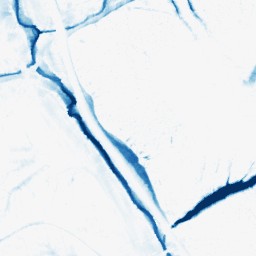
Category: morphological
Decomposition family: morphological_ellipse
Decomposition parameters: operation: closing
width: 20
height: 20
Upsampling method: quadratic
Upsampling parameters: scale: 8
Upsampling scale: 8